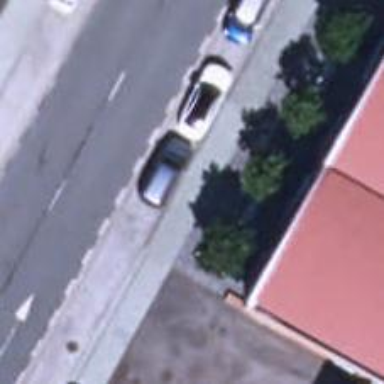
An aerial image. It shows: Sidewalk along the footway.